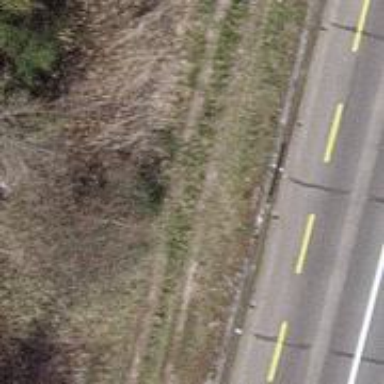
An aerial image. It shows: Abandoned railway path.